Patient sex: F
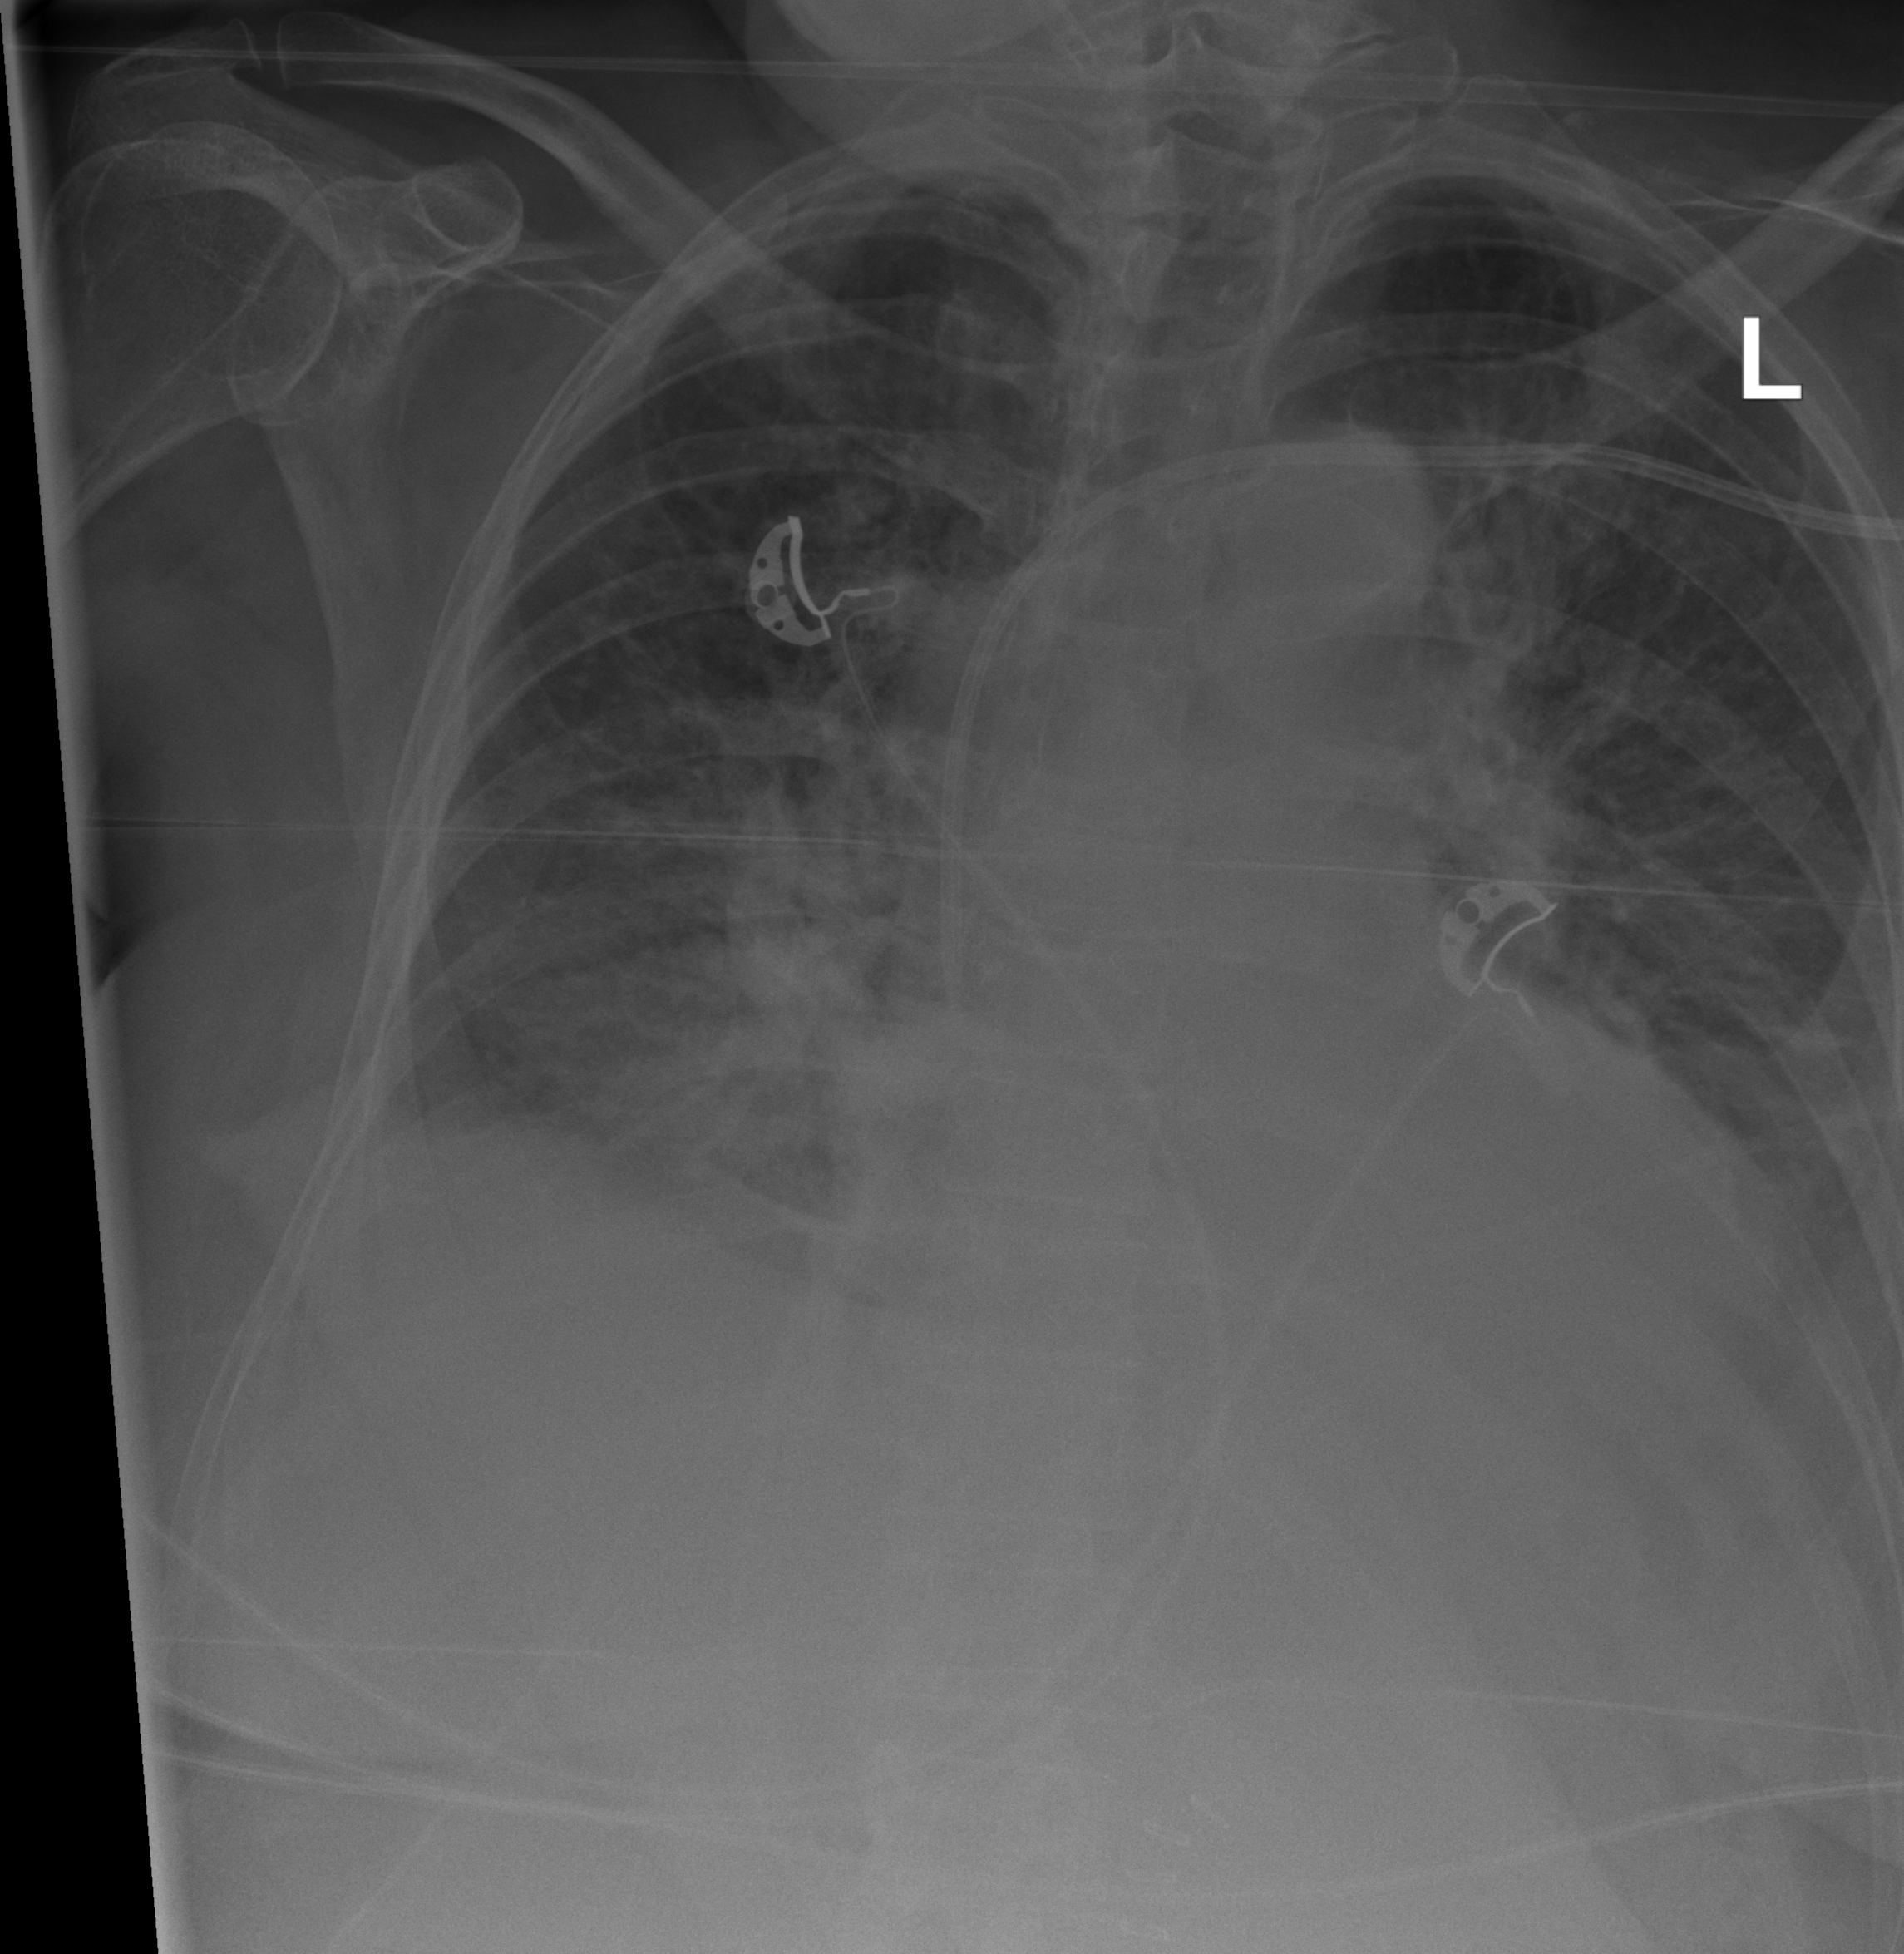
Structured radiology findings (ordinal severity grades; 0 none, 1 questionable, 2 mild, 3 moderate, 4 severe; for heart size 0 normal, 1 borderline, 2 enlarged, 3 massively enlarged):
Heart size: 2
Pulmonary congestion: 0
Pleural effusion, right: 2
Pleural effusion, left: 2
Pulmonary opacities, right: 2
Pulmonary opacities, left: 2
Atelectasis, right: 2
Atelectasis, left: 2